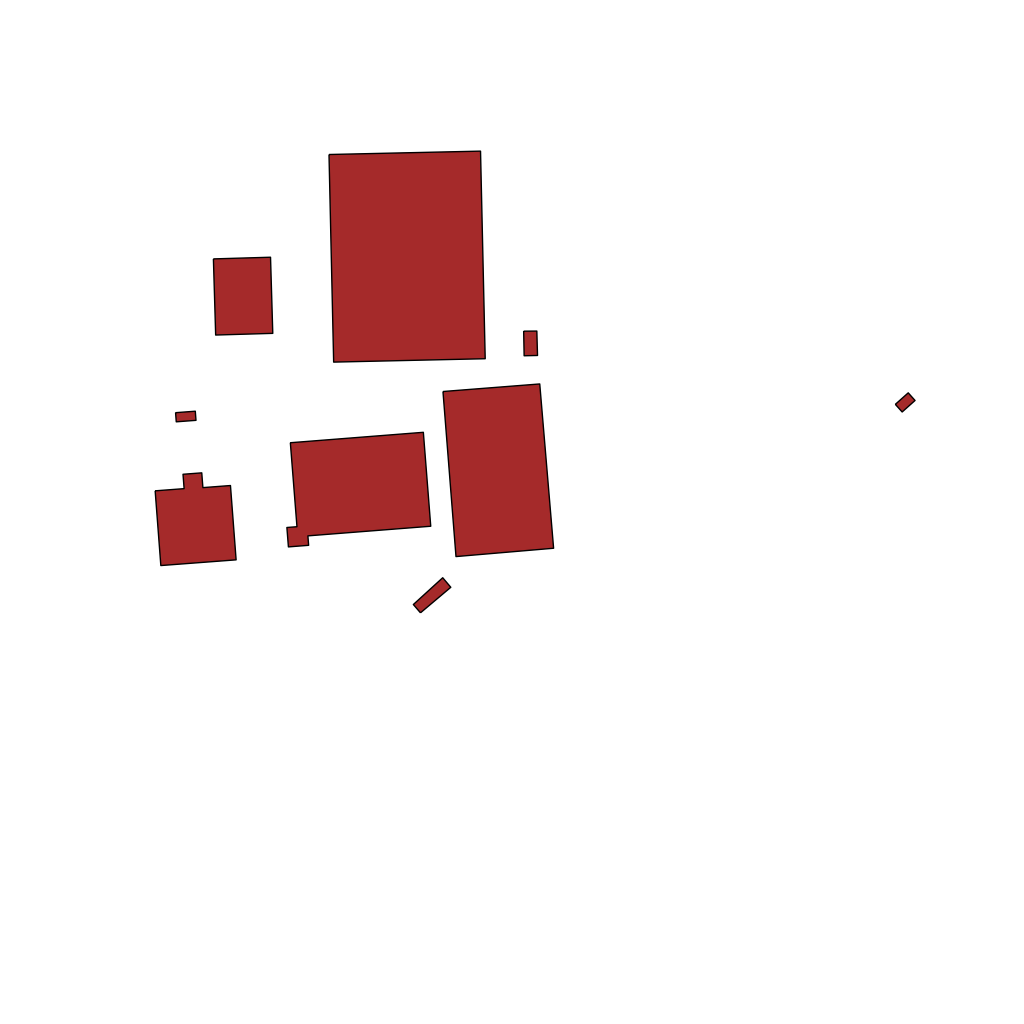
Tags: overhead vector_map, agriculture, industrial, recreation, special, individual_rise, density_1, Facility, 1.0 km²